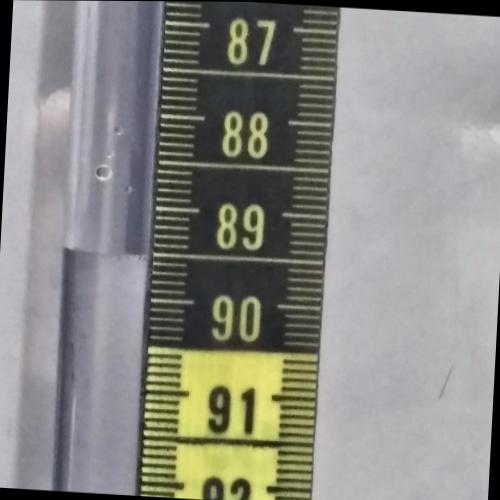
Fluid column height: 89.5 cm